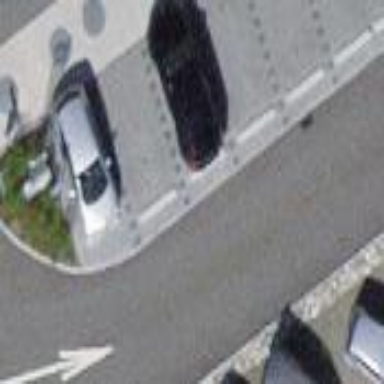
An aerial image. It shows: Street side parking area.